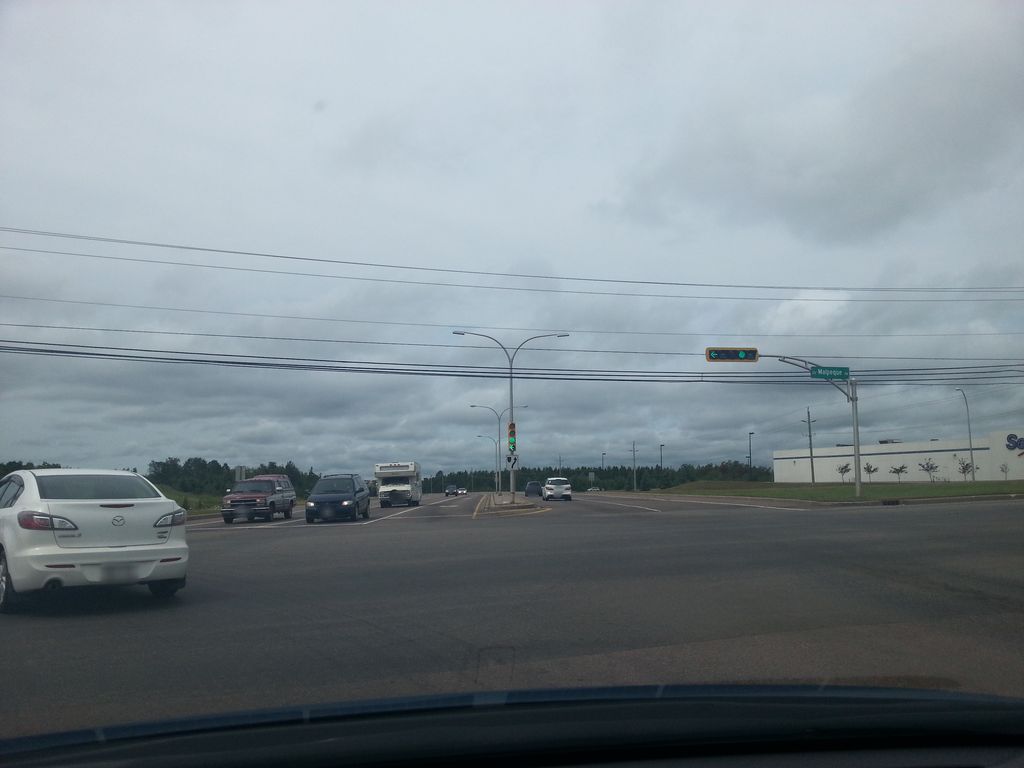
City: charlottetown